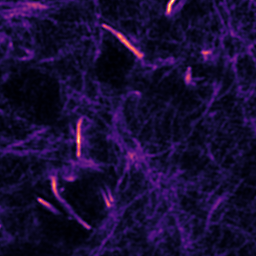
Label: Super-resolution F-actin image